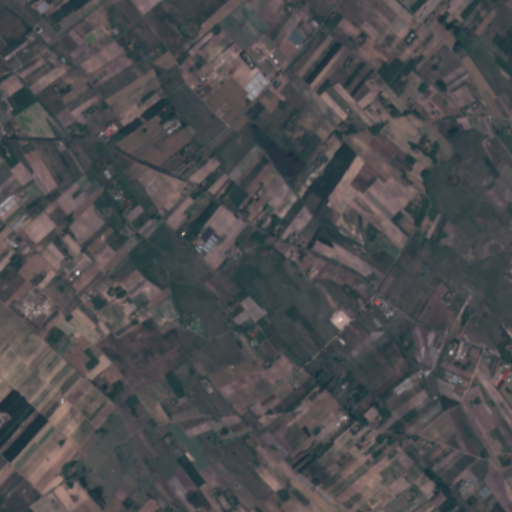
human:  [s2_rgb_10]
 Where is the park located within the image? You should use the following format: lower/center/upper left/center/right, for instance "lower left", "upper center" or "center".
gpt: The park is located in the center left of the image.
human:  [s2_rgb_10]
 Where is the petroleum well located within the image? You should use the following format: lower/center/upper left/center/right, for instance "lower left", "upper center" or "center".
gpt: The petroleum well is located in the center left of the image.
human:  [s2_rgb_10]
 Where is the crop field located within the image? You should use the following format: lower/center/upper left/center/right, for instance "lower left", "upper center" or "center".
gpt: There is no crop field in the image.